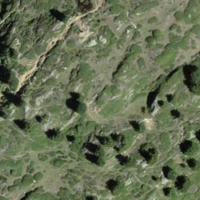
EUNIS habitat code: 26
Species observed at this site:
Vanessa cardui
Aglais urticae
Issoria lathonia